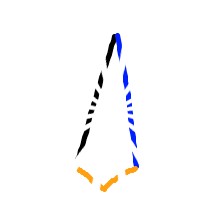
Shape: kite